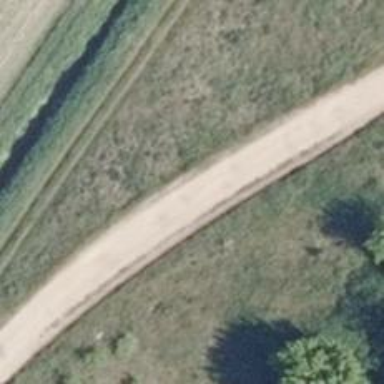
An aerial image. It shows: Gravel track of grade3 type.